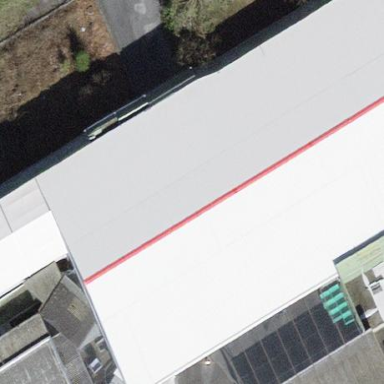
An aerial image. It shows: Manufacturing building.